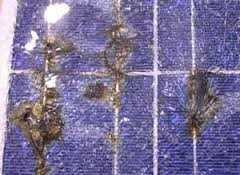
Label: Electrical-damage